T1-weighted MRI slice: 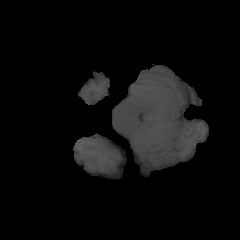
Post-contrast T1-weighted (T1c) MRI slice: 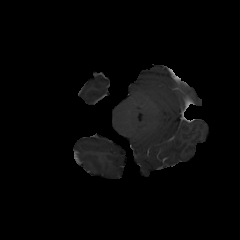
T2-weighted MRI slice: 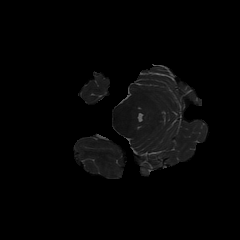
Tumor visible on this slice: no